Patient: sex F, age 76
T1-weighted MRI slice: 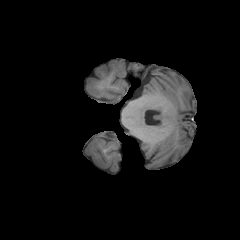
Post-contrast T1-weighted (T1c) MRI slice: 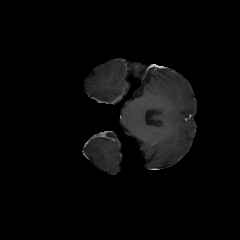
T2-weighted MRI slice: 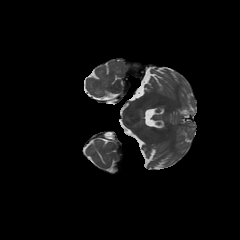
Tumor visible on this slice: no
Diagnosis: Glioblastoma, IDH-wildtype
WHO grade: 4